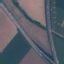
Land use / land cover: Highway